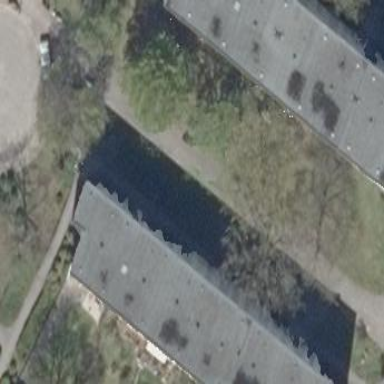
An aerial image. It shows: Apartment building with flat roof.